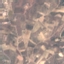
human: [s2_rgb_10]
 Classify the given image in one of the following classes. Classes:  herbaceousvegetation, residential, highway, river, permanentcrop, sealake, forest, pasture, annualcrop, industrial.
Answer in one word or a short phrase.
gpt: PermanentCrop